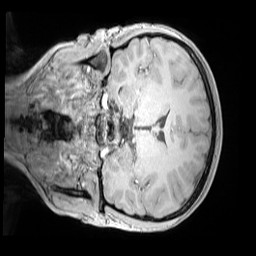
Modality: MP2RAGE
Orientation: coronal
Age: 10
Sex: female
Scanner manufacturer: siemens
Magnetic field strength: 3 T
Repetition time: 4 s
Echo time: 0.00303 s